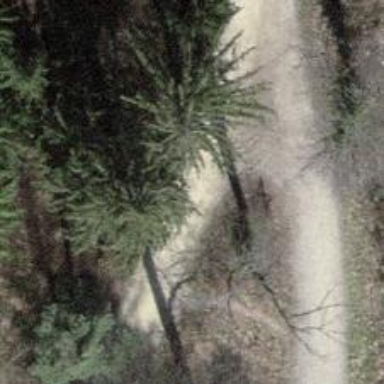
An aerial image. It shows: Unpaved track with grade2 surface.